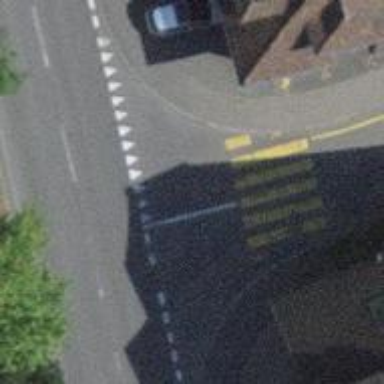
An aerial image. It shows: Road with "give way" sign.